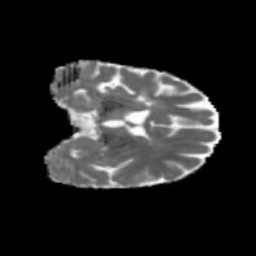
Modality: MD
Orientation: coronal
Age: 50
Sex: female
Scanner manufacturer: siemens
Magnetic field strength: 3 T
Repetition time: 5.47 s
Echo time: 0.0854 s